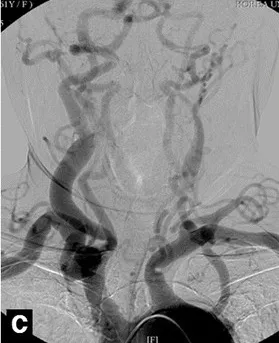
Echocardiographic and angiographic findings of case 2. Angiography revealed. Total occlusion of the left common carotid artery.
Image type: radiology (ct)